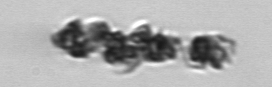
Label: Thalassiosira_TAG_external_detritus